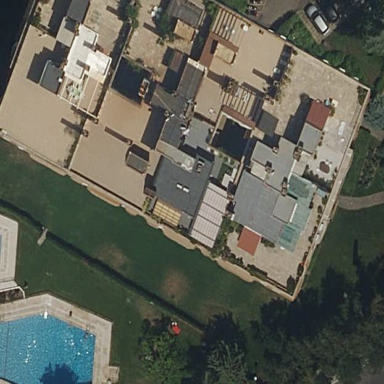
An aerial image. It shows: Residential building.